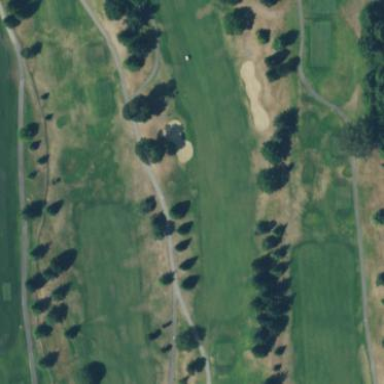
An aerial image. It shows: Golf fairway in the image.